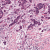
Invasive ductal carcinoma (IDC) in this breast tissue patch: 1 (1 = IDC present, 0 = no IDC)